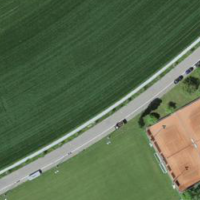
EUNIS habitat code: 52
Species observed at this site:
Jacobaea vulgaris
Plantago lanceolata